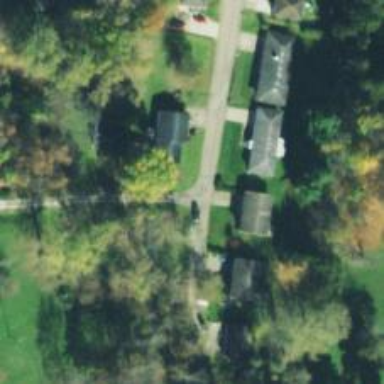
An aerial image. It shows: Residential road.